Question: I want to add the check box "no end date" to the end of my date picker widget. I see people using "beforeshow" method under datepicker but it doesn't seem to work.
Here is what I have.
'''
$("#to").datepicker({
dayNamesMin: ["S", "M", "T", "W", "T", "F", "S"],
firstDay: 1,
dateFormat: "d MM, yy",
onClose: function (selectedDate) {
$("#from").datepicker("option", "maxDate", selectedDate);
},
beforeShow: function (input, inst) {
setTimeout(function () {
var buttonPane = $(input)
.datepicker("widget")
.find(".ui-datepicker-buttonpane");
var html = '<div class="noEndDate"><input type="checkbox"><label> No End Date </label></div>';
buttonPane.append(html);
}, 10);
}
});
'''

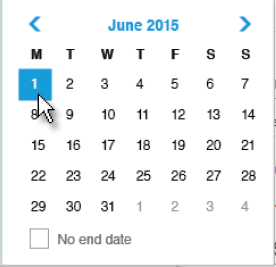
Answer: You have to set the button panel of datepicker in order to target it using 'var buttonPane = $(input).datepicker("widget").find(".ui-datepicker-buttonpane");':
'''
showButtonPanel: true,
'''
But as your image suggests it, you don't want the button panel, so use instead:
'''
var buttonPane = $(input).datepicker("widget");
'''
<URL>
## DEMO